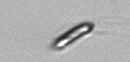
Label: Chrysochromulina